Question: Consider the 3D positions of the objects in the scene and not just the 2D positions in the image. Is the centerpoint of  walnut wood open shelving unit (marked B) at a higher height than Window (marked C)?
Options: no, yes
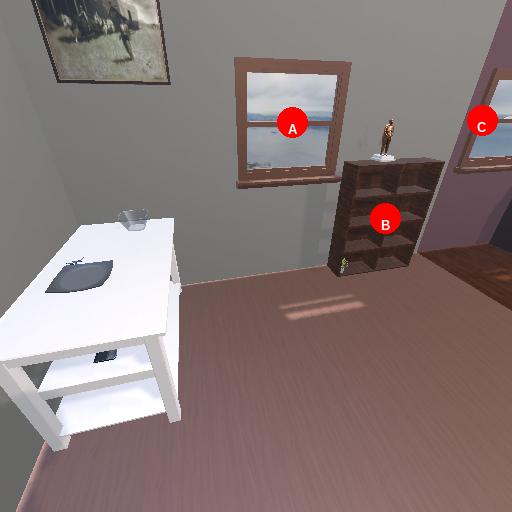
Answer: no